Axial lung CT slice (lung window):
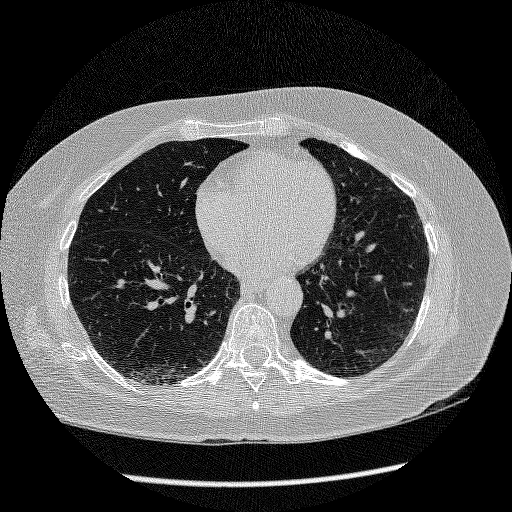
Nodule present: no